Question: In my web.py application I have this class
'''
class region_info(object):
def GET(self,region=''):
rtnDict = {
'regionExists': False,
'regionInfo': {
'name': 'Unknown Region',
'sum_information': 'No Summary Information Available'
}
}
if region and region != 'world':
rtnDict['regionExists'] = True
rtnDict['regionInfo']['name'] = 'The region Name'
rtnDict['regionInfo']['sum_information'] = """The region's summary information goes here and can be long
and multilined"""
web.header('Content-Type', 'application/json')
return json.dumps(rtnDict)
'''
I have this JavaScript function:
'''
function loadRegionInfo(code)
{
jQuery.ajax(
{
type: "GET",
url: "/map/regioninfo/"+code,
dataType: "json",
success : function(result)
{
if (result.regionExists == true )
{
$("#country-info-header").text(result.name);
$("#country-info-summary").html(result.sum_information);
}
}
});
}
'''
In FireBug, I get data that looks like this:
'{"regionExists": true, "regionInfo": {"sum_information": "The region's summary information goes here and can be long
and multilined", "name": "The region Name"}}'
<URL> says this is valid JSON
Firefox, however, tells me that it is "not well-formed". Because of this error, I assume, the success function in my jQuery.ajax call is falling because my DIVs are not updating as expected. Unfortunately, I'm not sure if this is actually the case, because Chrome doesn't report the same error.
Is there actually anything wrong with my JSON response?
If it is valid, what is my error on why my DIVs don't properly update?

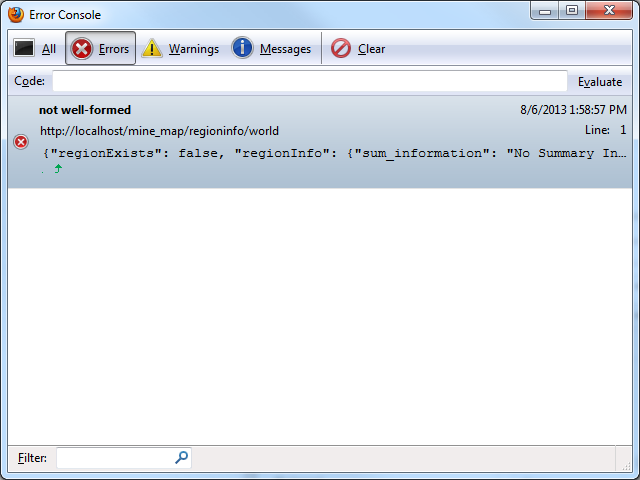
Answer: I failed at debugging my code. I am returning a JSON string that has this format
'''
'regionExists': false,
'regionInfo': {
'country': "A country",
'sum_information': "Summary information"
}
'''
The DIVs weren't updating because I was attempting to get data from 'result.country' not 'result.regionInfo['country']'.
The JavaScript error is actually an XML error according to Firebug, not a JSON error.